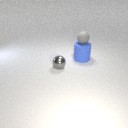
large blue rubber cylinder below small gray rubber sphere